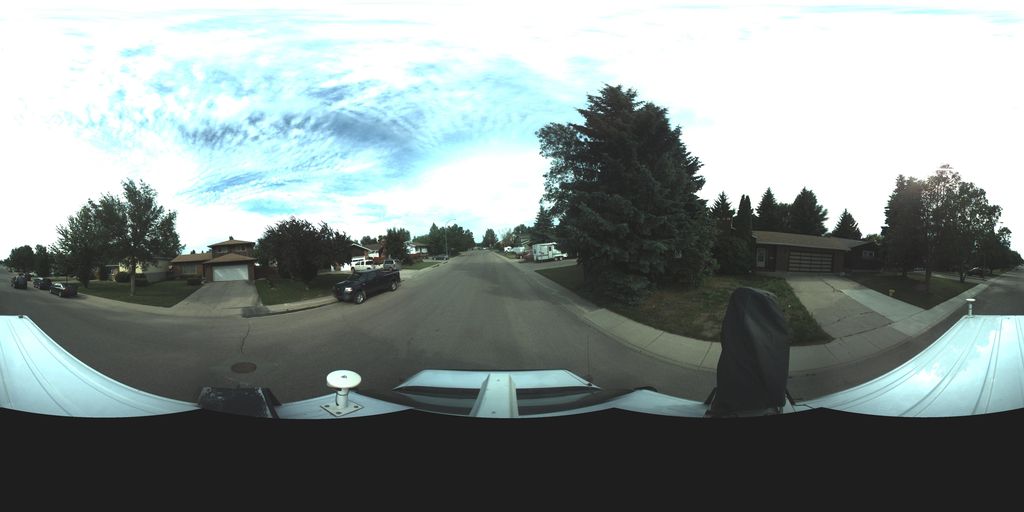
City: saskatoon